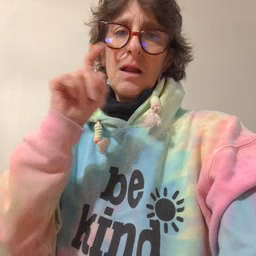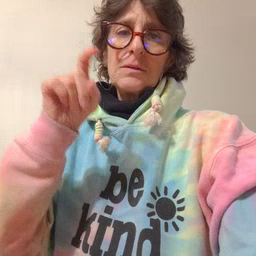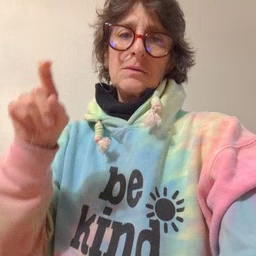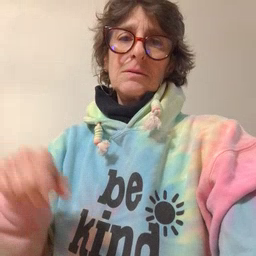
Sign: closet